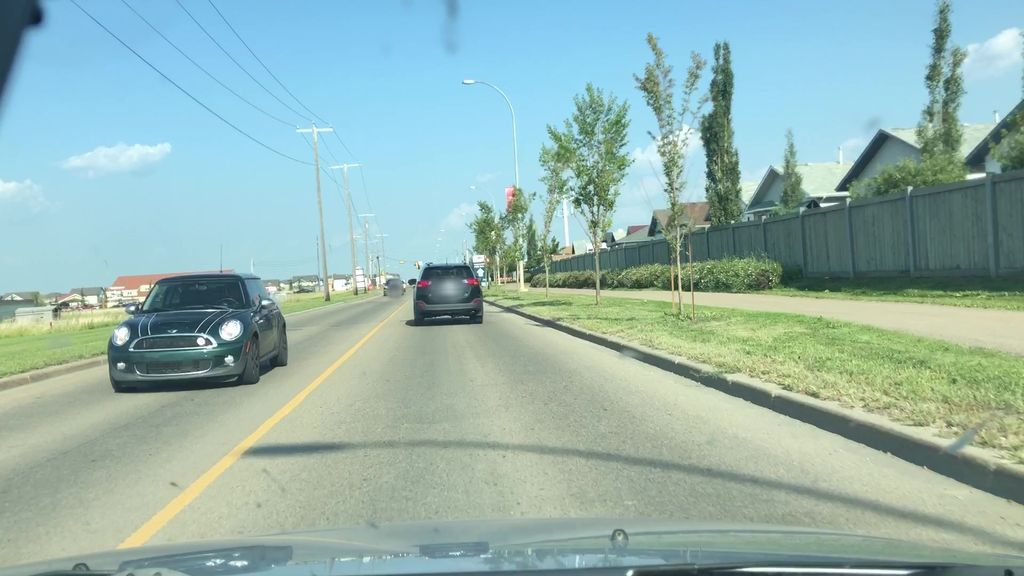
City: edmonton